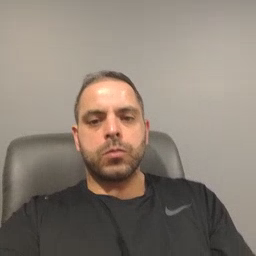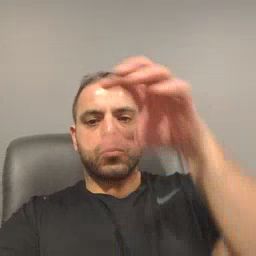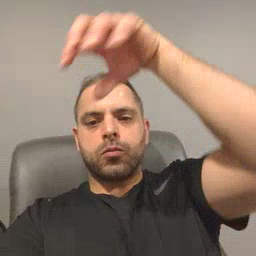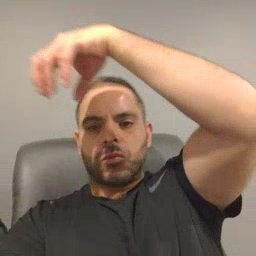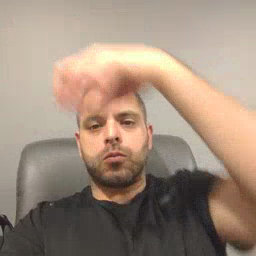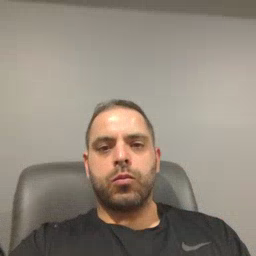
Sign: cloud